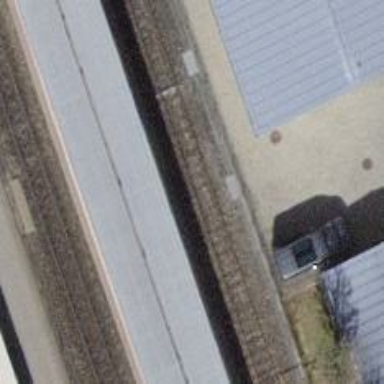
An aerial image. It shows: Light rail stop position on the railway.